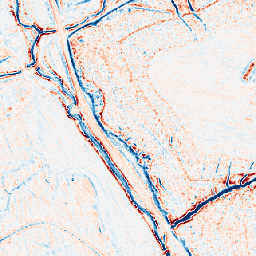
Category: edge_preserving
Decomposition family: anisotropic_diffusion
Decomposition parameters: iterations: 10
kappa: 10
gamma: 0.15
Upsampling method: area
Upsampling parameters: scale: 4
Upsampling scale: 4